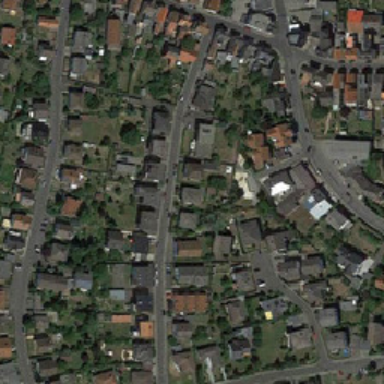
Houses of different colors are compact to these irregular shape blocks .